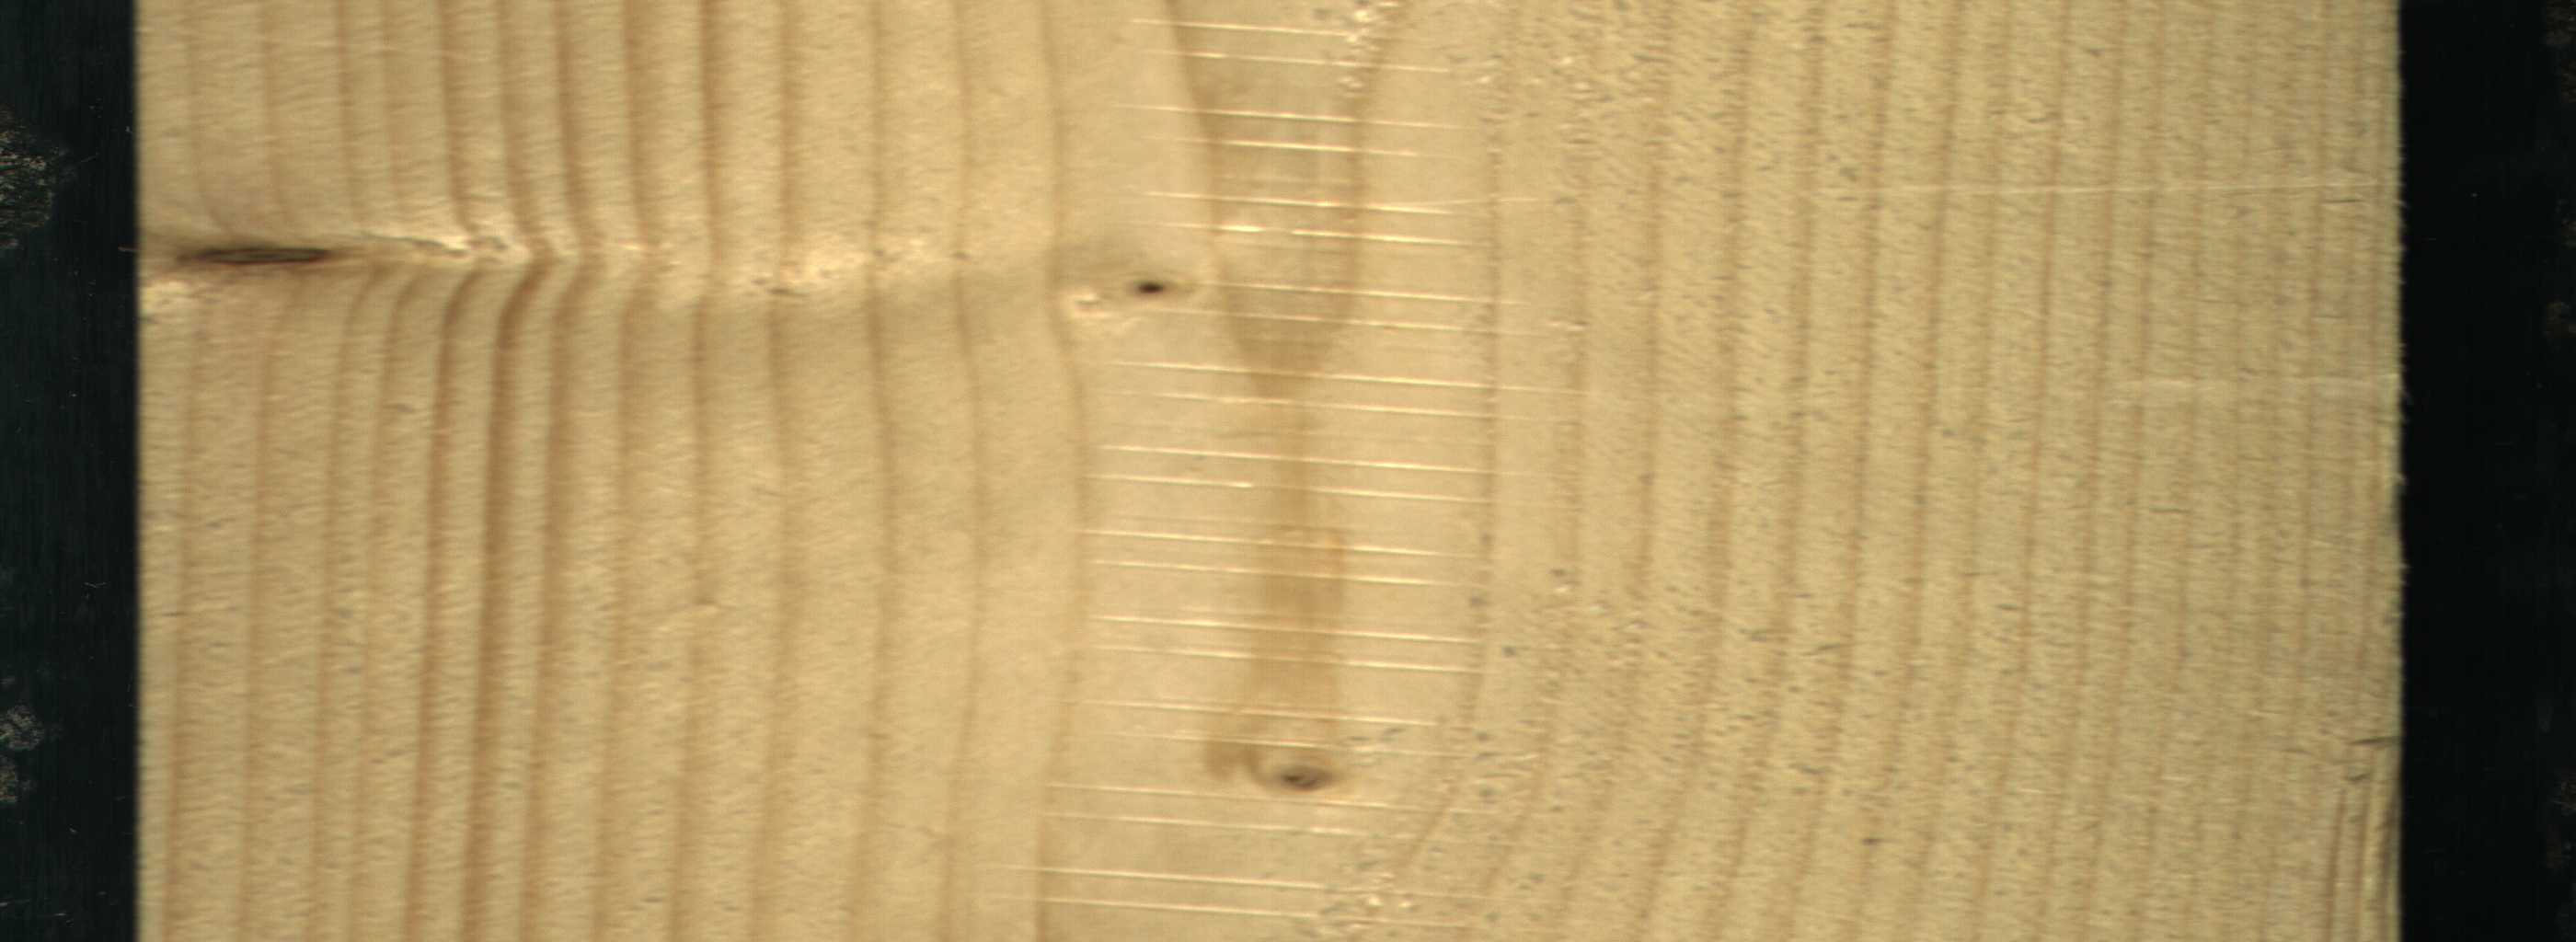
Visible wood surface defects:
Dead_Knot
Live_Knot
Live_Knot